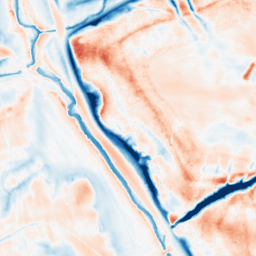
Category: multiscale
Decomposition family: dog_multiscale
Decomposition parameters: sigma_ratio: 2
n_scales: 4
base_sigma: 0.5
Upsampling method: quintic
Upsampling parameters: scale: 4
Upsampling scale: 4